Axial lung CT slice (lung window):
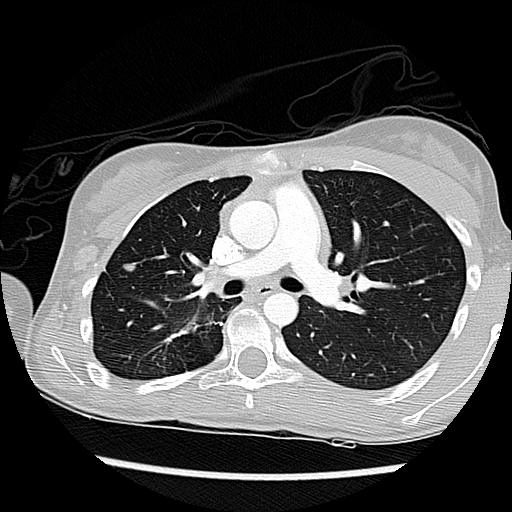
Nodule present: yes
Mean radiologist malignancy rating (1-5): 2.25